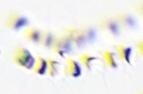
Label: Phaeocystis